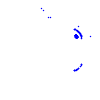
Particle: pion